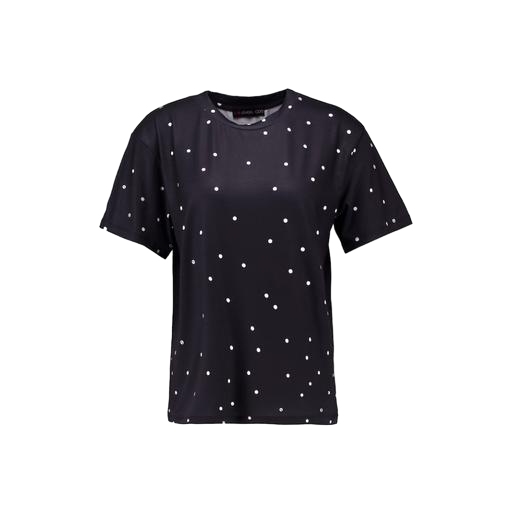
black plus size printed t-shirt only macy, black geo-print t-shirt only macy, dot t-shirt, white background